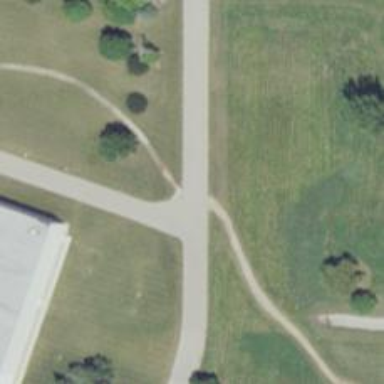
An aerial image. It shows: Crossing road.